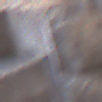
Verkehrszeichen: EndeGeschwindigkeit110
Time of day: MorningAfternoon
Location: Outdoor (Urban)
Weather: Clear
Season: NotSpecified
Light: Natural